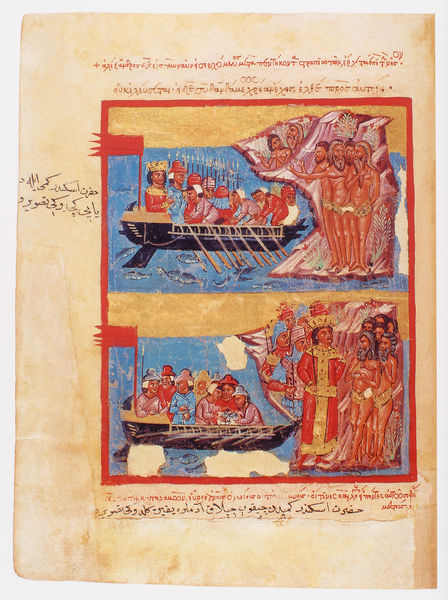
Titel: Der griechische Alexanderroman
Institution: Venedig, Hellenic Institute Codex Gr. 5
Schlagwörter: blau, felsen, gemälde, meer, nackt, wasser, menschen, ocker, see, ufer, männer, zeichen, zeichnung, rot, beige, rahmen, bild, insel, land, boot, ruder, umrandung, küste, schiff, schiffe, schrift, strand, bilder, fahne, rand, könig, soldaten, ruderboot, ruderer, buch, seite, text, buchseite, seefahrt, besuch, arabisch, griechisch, mittelalter, griechenland, lanzen, begrüßung, sklaven, fische, einwohner, ureinwohner, wilde, rote fahne, buchmalerei, galeere, alexander, drauen, einheimische, einehimische